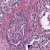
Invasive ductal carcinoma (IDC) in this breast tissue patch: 0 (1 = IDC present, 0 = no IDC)